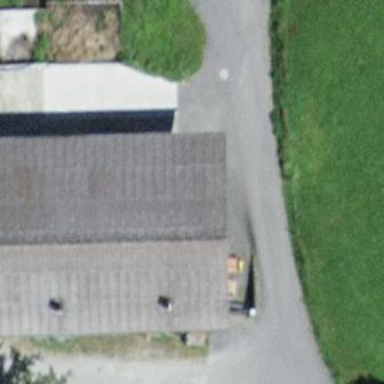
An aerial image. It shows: Rural barn.